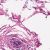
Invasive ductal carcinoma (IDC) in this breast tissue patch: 0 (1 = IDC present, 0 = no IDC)